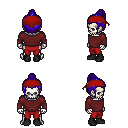
a pixel art fantasy rpg character, male body template, skeleton, maroon long-sleeve shirt, red pants, blue short topknot hairstyle, red bandana, black shoes, four views (front, back, left, right), 2x2 character sprite sheet, small pixel art, hard edges, no anti-aliasing